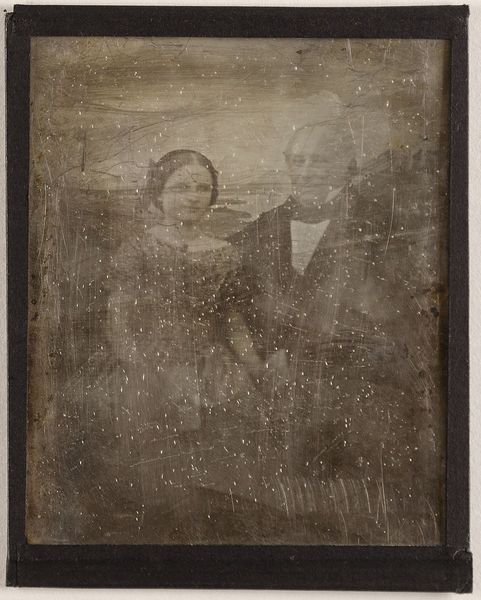
Titel: Ein alter Mann und ein junges Mädchen vor einem gemalten Landschaftshintergrund mit Bergen und Seen
Künstler: Carl Ferdinand Stelzner
Standort: Hamburg
Institution: Museum für Kunst und Gewerbe Hamburg
Schlagwörter: mann, frau, portrait, figur, foto, fotografie, photographie, doppelbildnis, doppelportrait, photo, lichtbild, daguerreotypie, bildwerke, angewandte und bildende kunst, hessische systematik, porträt, mädchen, porträtfotografie, porträtphotographie, hüftbild, doppelporträt